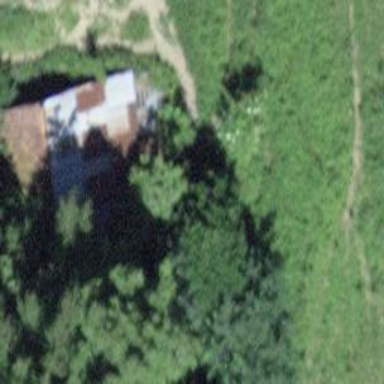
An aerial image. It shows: Cabin.